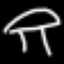
Label: mushroom